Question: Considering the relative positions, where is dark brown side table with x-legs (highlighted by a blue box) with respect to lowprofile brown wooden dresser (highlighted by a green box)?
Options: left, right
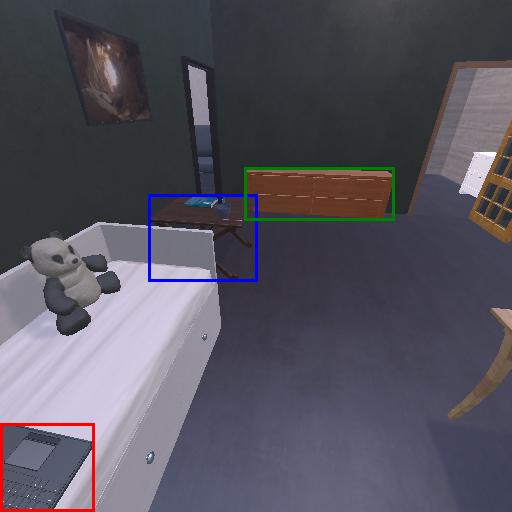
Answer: left